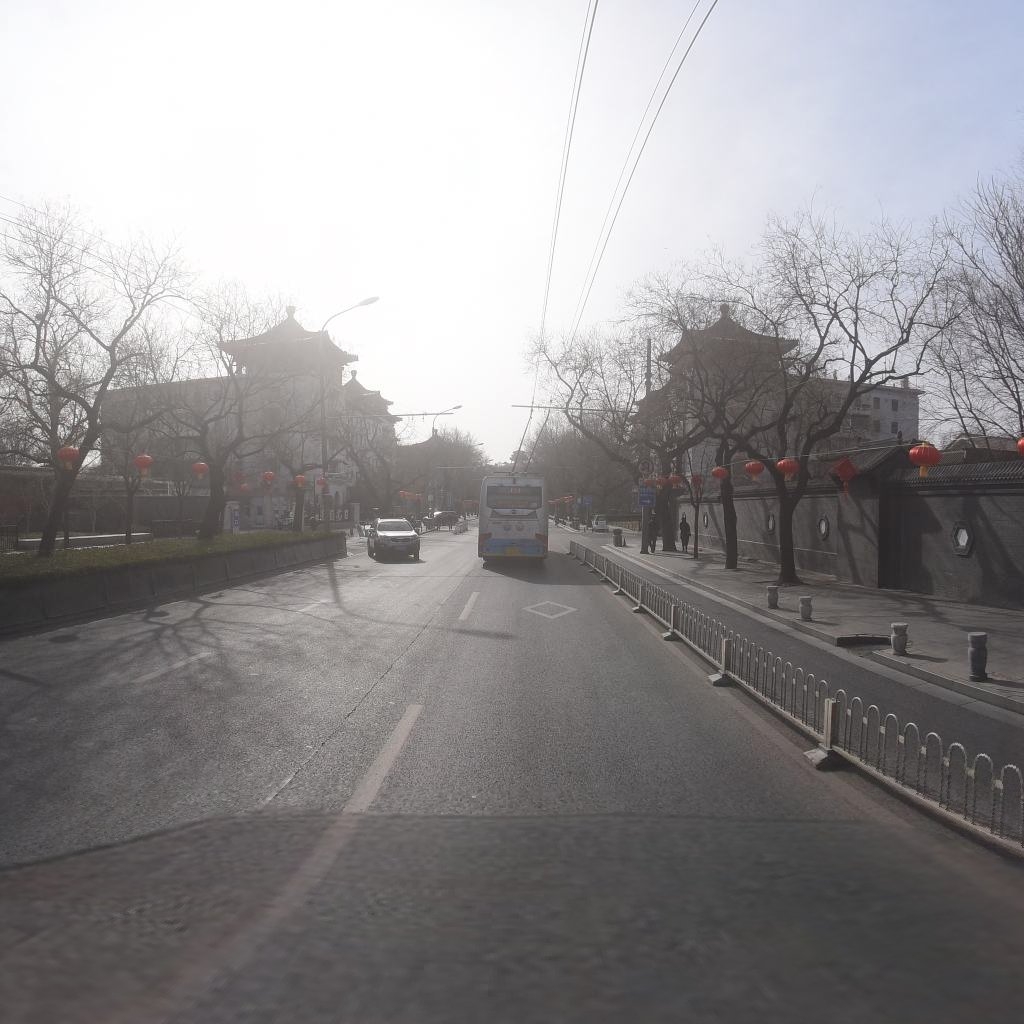
Region: Xicheng
Road damage annotations: longitudinal crack